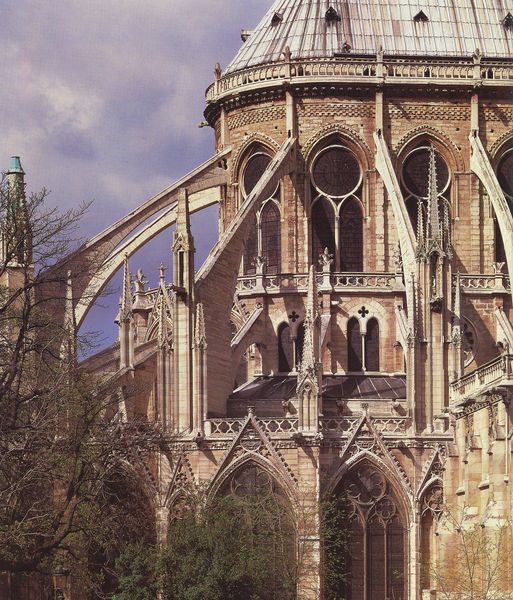
Titel: Notre Dame (Chor außen)
Standort: Paris
Institution: Notre Dame
Schlagwörter: baum, blau, blätter, himmel, weiß, wolken, bäume, ausschnitt, fenster, frankreich, paris, pfeiler, stützen, säule, dach, haus, ornament, wand, architektur, rahmen, stein, kirche, sträucher, spitzen, pflanzen, front, gotik, renaissance, rund, turm, balkon, schiff, bogen, fassade, giebel, mauer, ziegel, farbe, pilaster, spitz, windows, detail, verzierung, geländer, frühling, zinnen, foto, fotografie, photographie, bögen, umgang, kreuz, türme, rundfenster, dom, hinten, rippen, kathedrale, halbrund, fries, aussenansicht, portal, sims, kirchenschiff, gesims, stäbe, sandstein, gotisch, rosenfenster, rosette, spitzbogen, mittelalter, apsis, chor, roof, ballustrade, gothik, streben, wasserspeier, rosetten, strebe, lanzettfenster, sakralbau, osten, masswerk, basilika, notre dame, pultdach, blei, romanisch, first, obergeschoss, fialen, strebewerk, fensterbogen, cathedral, chorumgang, gotteshaus, stützpfeiler, klötzchenfries, stele, vierpass, strebepfeiler, tabernakel, krabben, werk, wimperg, ostseite, strebebogen, fiale, wandpfeiler, strebebögen, blechdach, luken, abschluss, stützbogen, fensterrosen, gorik, himmelsgotik, strebebalken, stützbögen